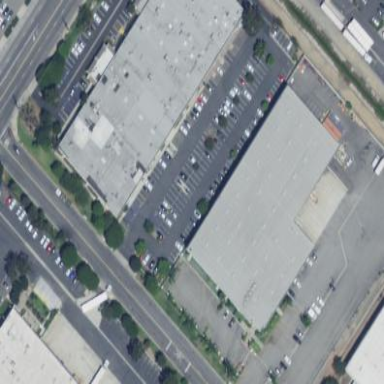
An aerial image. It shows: Warehouse.